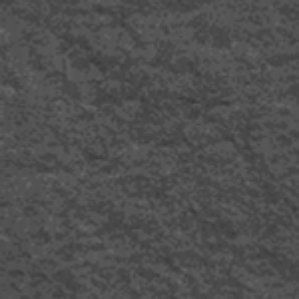
Label: frost